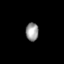
Tissue: skin
Cell type: Epithelial cells
Senescence score: 0.2522
Nuclear area (px): 229
Mean DAPI intensity: 152.79